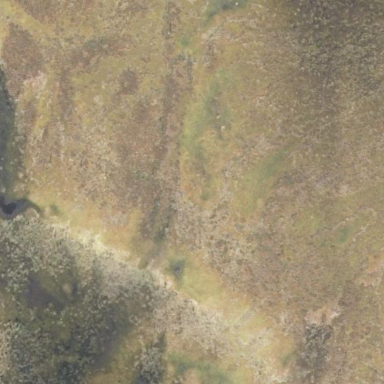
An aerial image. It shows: Swampy wetland area.